Current action and preconditions to check: path_clear

Your task: For each precondition in the list above, predict whether it will hold at this action.

Consider the current scene as observed from the mobile robot's camera, and analyze the predicted future states of all dynamic agents (e.g., people, animals, vehicles, or any moving entities) within the NEXT SECOND.

IMPORTANT: Only answer "very likely" if you are absolutely certain—based on strong, clear evidence—that a dynamic agent will violate the precondition in the predicted future state. Do NOT answer "very likely" for unlikely, ambiguous, or low-probability risks.

Ask yourself for each precondition: Is there a high probability, with clear and convincing evidence, that the predicted future states of any dynamic agent will interfere with the predicted future state of the currently executing action within the NEXT SECOND, causing that precondition to fail?

Assess the risk level based on these predictions. Use "likely" or "very likely" if motions create a clear risk of interference.

Use "neutral" or "improbable" if agents are nearby but their predicted paths are clearly diverging or non-conflicting.

Failure Risk Categories: "very improbable", "improbable", "neutral", "likely", "very likely"

Answer Format: Output ONLY the probability_of_failure value from these categories: "very improbable", "improbable", "neutral", "likely", "very likely"

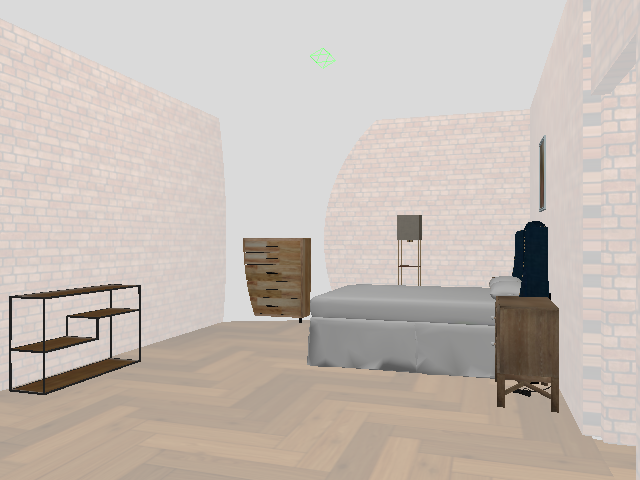

Answer: very improbable